Question: Recently, I was tracking down an elusive bug in my code. It came down to some numpy code that computes the mean of a part of an array.
'''
np.array(X[X == i]).mean(0)
'''
Of course, if there are no elements in 'X' with a value of 'i' then previous code is equivalent to calculating the mean of an empty array.
'''
np.array([]).mean(0)
'''
This results in the value 'nan'. But on some architectures, it also results in this warning.
> RuntimeWarning: invalid value encountered in double_scalars
We fixed the code and everything works great now, but there is another part of this story that is a bit more troubling.
The way that the bug was manifest was that it caused Apache processes to seize up with every worker stuck in the "Sending Reply" state. The workers that were caught in the "Sending Reply" were not the actual worker that caused the problem, but those that followed immediately after it. No python exceptions were raised, memory usage was fine, and the CPU was barely being used. It just slowly crippled Apache until it become completely unresponsive.

We use Apache, Django, mod_wsgi, and numpy among other things.
Any ideas on why this numpy code caused Apache to seize up? I would like to take action to prevent it in the future.
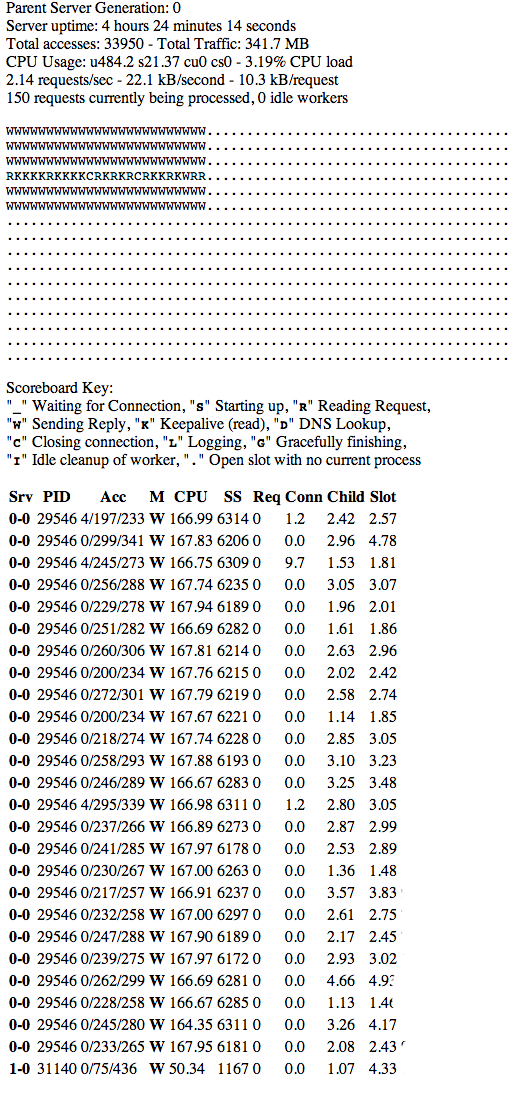
Answer: See:
- <URL>
From memory numpy is affected by a variant of that issue. Ensure you force the WSGI application to run in the main interpreter context.